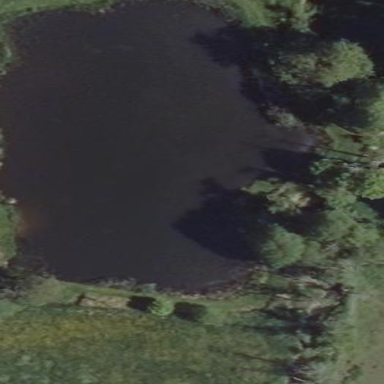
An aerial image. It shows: Beautiful lake surrounded by nature.